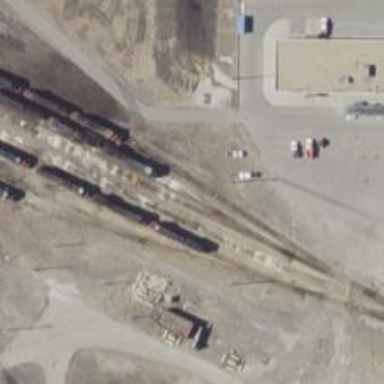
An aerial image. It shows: Railway yard.